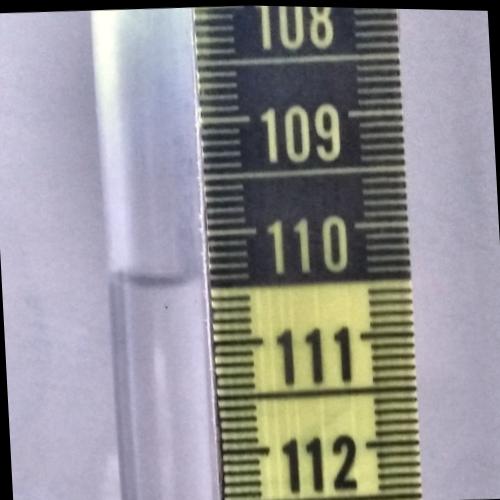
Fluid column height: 110.4 cm